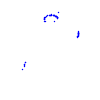
Particle: proton